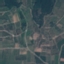
Label: PermanentCrop